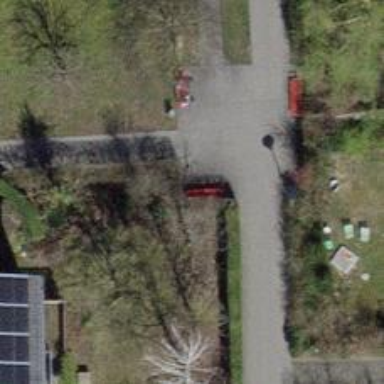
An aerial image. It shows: Red bench.